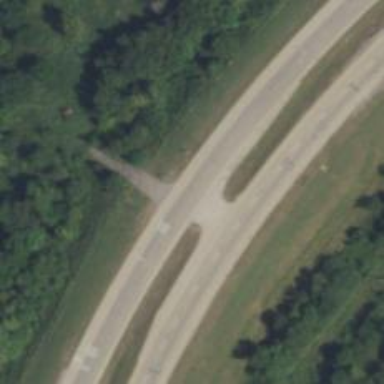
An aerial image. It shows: Trunk highway with expressway features.